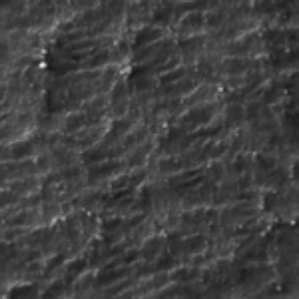
Label: frost